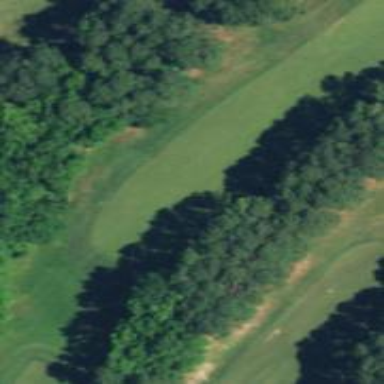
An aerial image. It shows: View of golf hole.